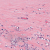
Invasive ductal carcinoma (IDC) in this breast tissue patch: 0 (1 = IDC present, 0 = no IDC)